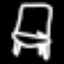
Label: chair